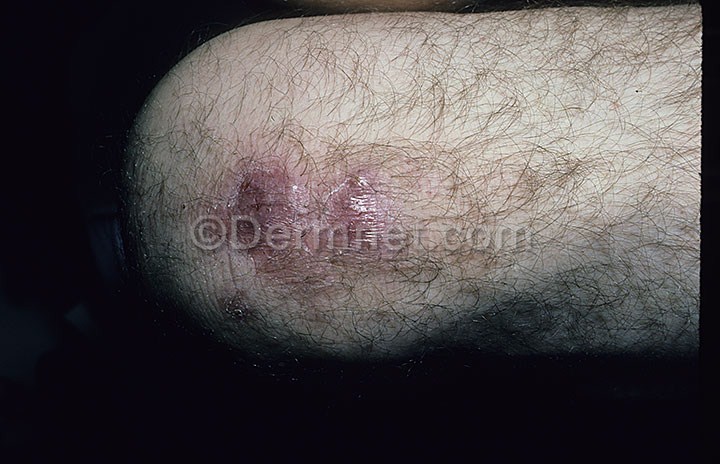
Disease: Systemic Disease